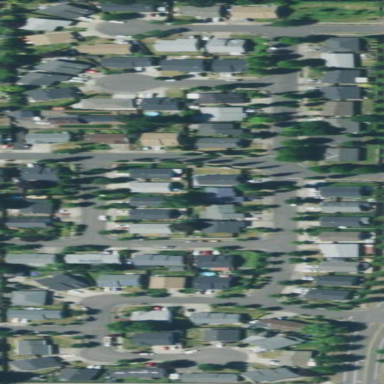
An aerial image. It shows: Residential area consisting of single-family homes.